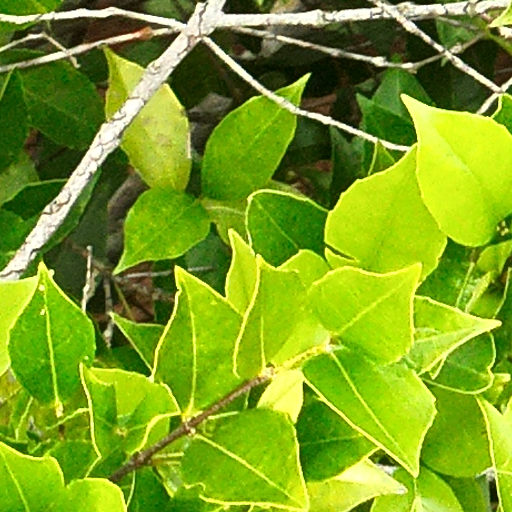
Species: Cassipourea elliptica
GBIF accepted scientific name: Cassipourea elliptica
Crown area (m\u00b2): 45.213